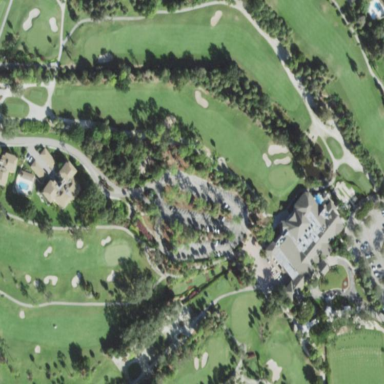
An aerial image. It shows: Golf bunker filled with sandy terrain.